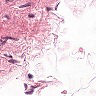
Metastatic tissue present: no